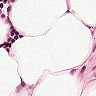
Metastatic tissue present: no